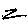
Label: zigzag